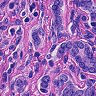
Metastatic tissue present: yes